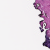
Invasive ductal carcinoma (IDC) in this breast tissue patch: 0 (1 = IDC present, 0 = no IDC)